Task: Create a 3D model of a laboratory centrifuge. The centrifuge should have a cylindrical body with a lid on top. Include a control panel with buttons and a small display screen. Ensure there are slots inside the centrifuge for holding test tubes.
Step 560:
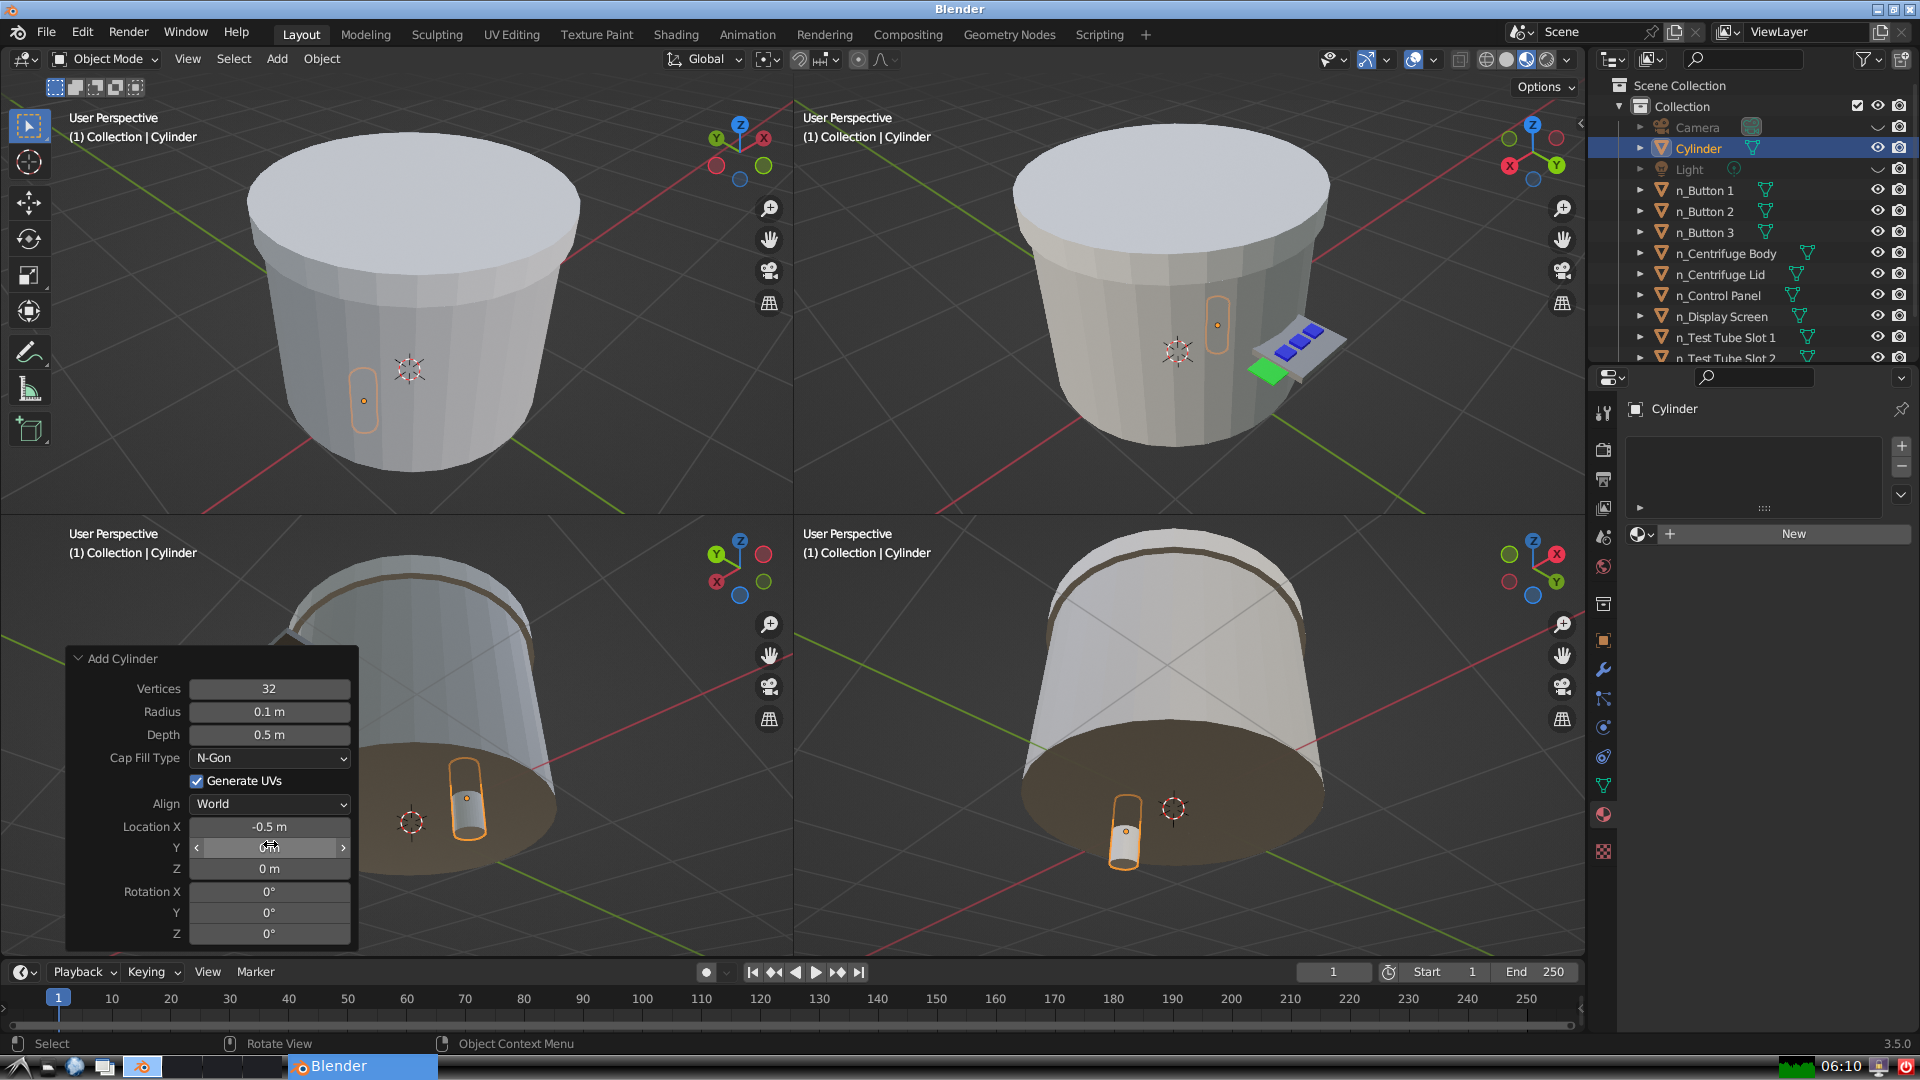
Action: {"mouse_move": [270, 868]}